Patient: sex F, age 68
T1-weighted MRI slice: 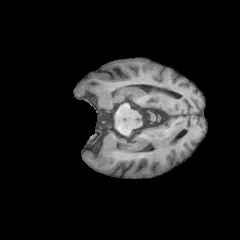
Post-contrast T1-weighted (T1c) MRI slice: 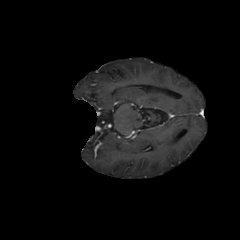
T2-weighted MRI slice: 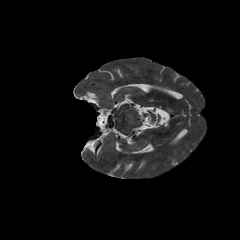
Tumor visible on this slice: no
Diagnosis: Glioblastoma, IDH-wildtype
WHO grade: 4